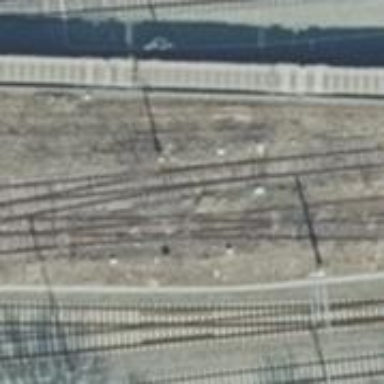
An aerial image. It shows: Disused railway yard.